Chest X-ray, PA view. Patient: 52 years old, sex M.
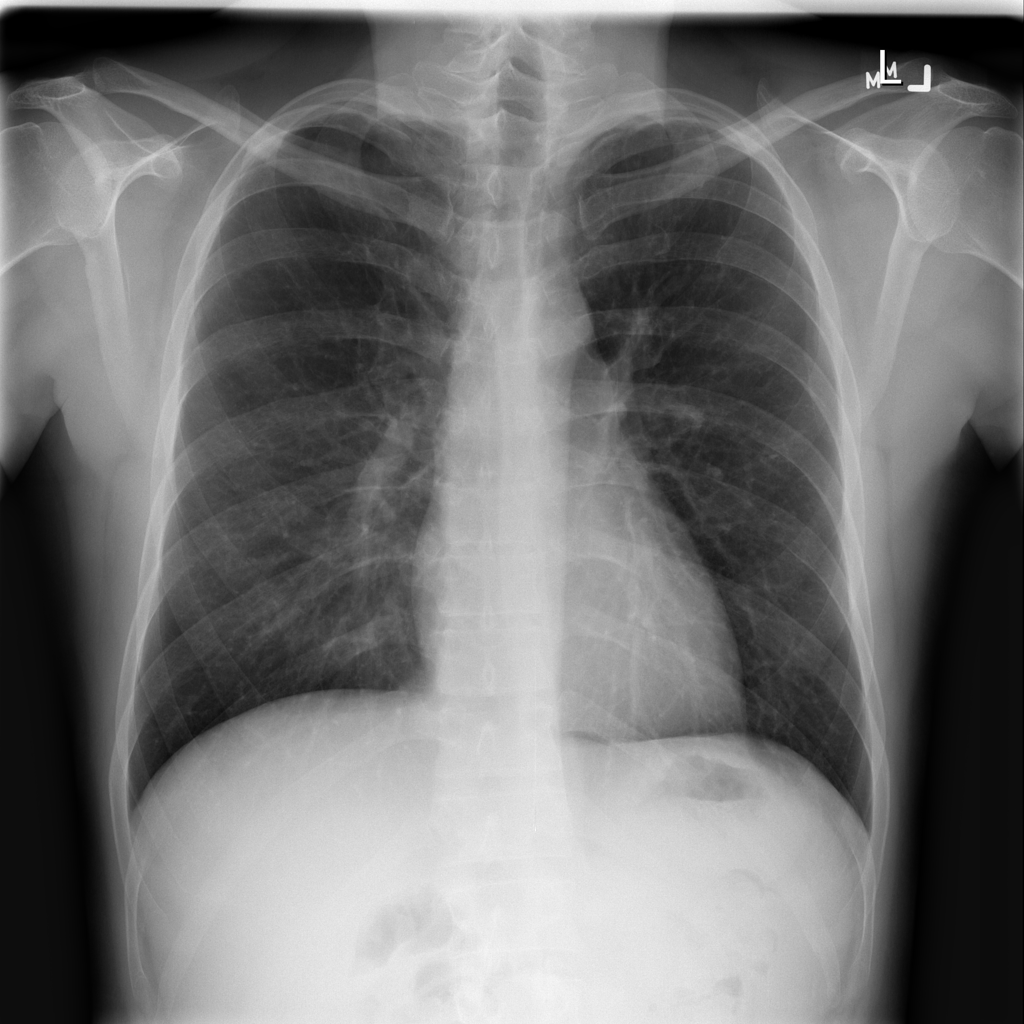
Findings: No Finding